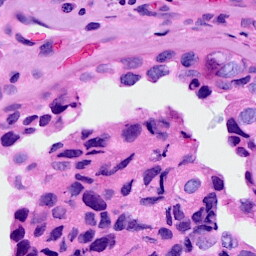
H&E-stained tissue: Breast